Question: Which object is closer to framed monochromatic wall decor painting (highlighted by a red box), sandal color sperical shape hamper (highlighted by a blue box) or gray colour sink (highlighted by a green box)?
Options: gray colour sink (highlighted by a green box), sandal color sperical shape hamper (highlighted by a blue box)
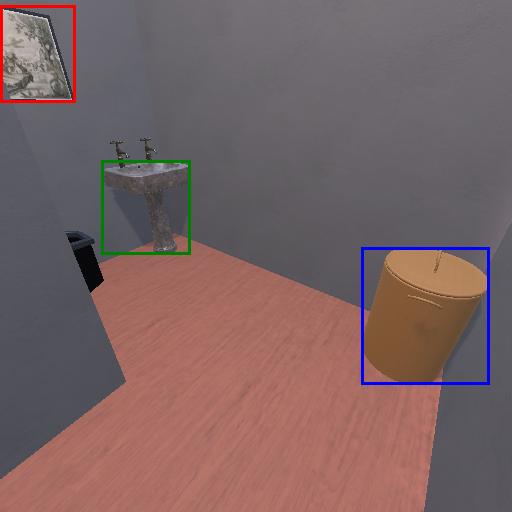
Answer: gray colour sink (highlighted by a green box)